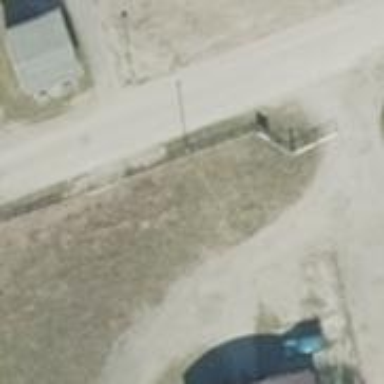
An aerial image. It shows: Power pole.